Question: I am working on a app where I need to share the posts of a WordPress, it is not WP dot org, it is WP dot com, I need to install some plugin like the JSON API plugin, but I am unable to see the plugin link in the menu. I am the creator of this WP, I was reading about the Super Admin all of that, but I am the Super Admin.

so what should I do here ? or what do you recommend me to do in order to share the posts of the WP blog in my app ?
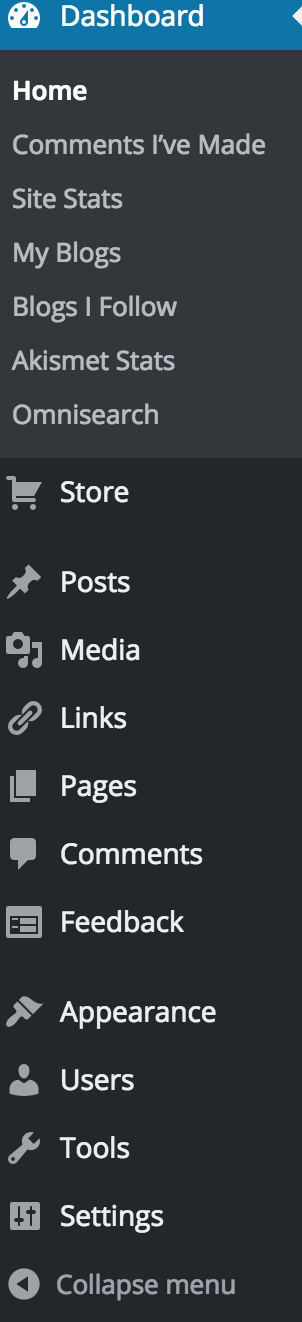
Answer: Read <URL>
Basically, you can't install plugins at .COM (as well as do many other things, like use your own themes, etc).
You can do anything you want when you self-host Wordpress, i.e. download and install from .ORG.
Take a look at <URL>